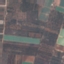
Land use / land cover class: PermanentCrop